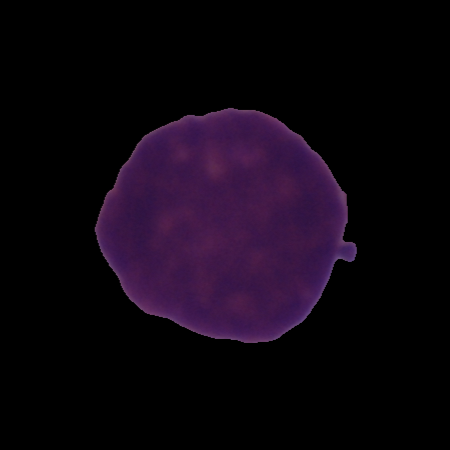
Label: cancer